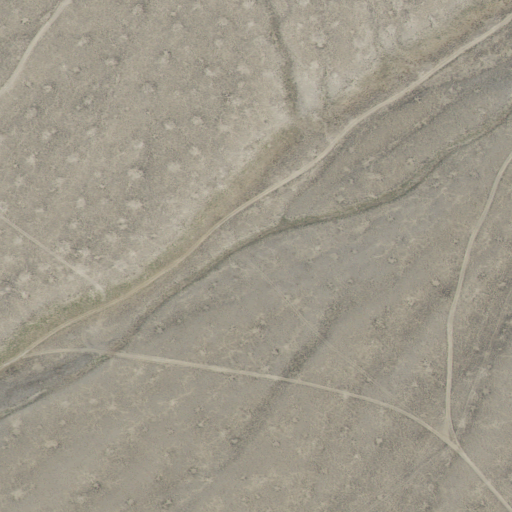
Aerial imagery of valley in Idaho named Spring Canyon containing shrub, medium intensity development, low intensity development, and open development